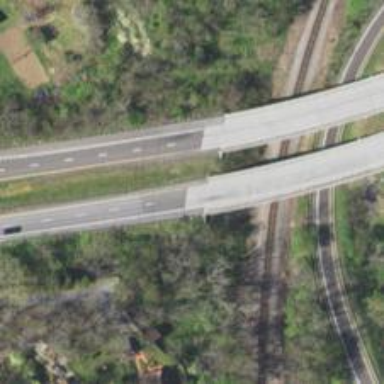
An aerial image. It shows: Motorway.